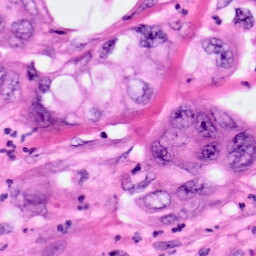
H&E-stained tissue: Pancreatic